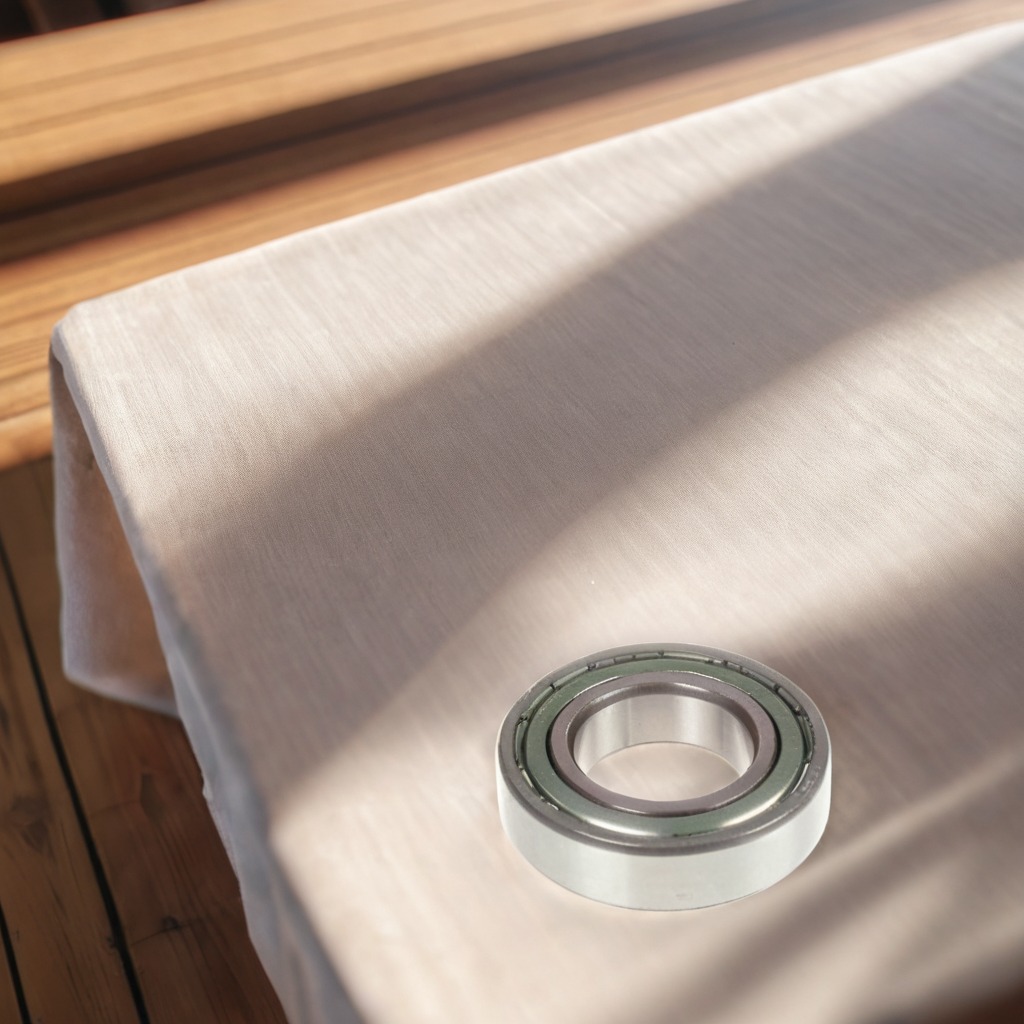
A metal ball bearing lies on a wooden table in an outdoor workshop during daytime bright natural light soft shadows worn but beneath the cloth.